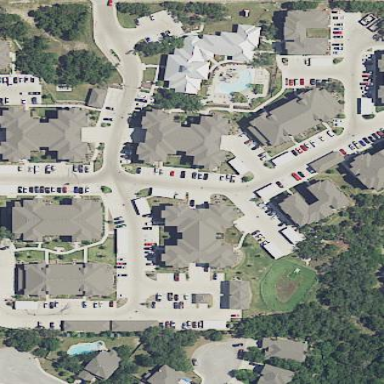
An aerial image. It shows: Residential area with apartments.